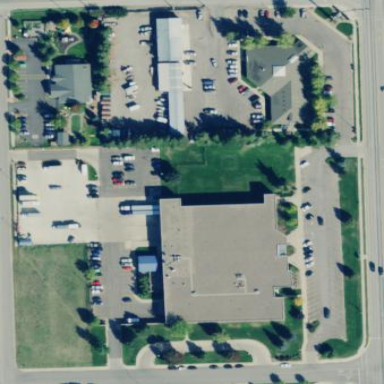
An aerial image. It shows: Commercial area.